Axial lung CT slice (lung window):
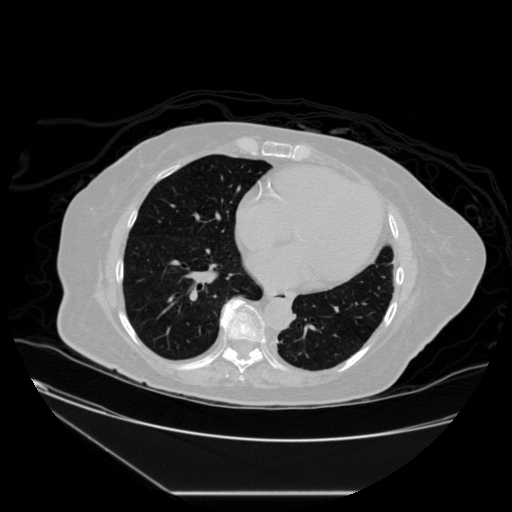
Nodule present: no